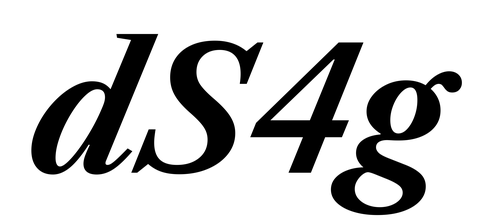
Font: LibreCaslonText-Italic_Bold_Italic